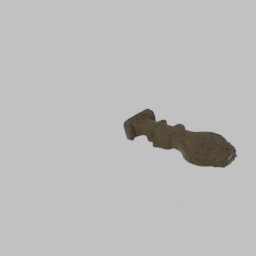
Label: decoration